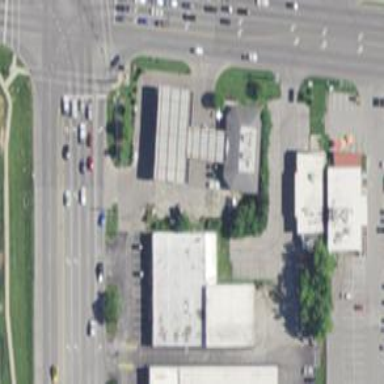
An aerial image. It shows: Convenience shop.